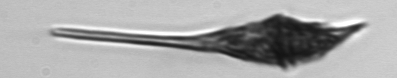
Label: Tripos_lineatus